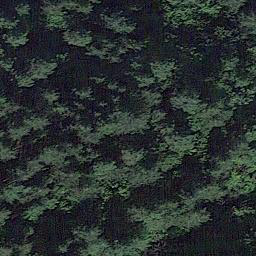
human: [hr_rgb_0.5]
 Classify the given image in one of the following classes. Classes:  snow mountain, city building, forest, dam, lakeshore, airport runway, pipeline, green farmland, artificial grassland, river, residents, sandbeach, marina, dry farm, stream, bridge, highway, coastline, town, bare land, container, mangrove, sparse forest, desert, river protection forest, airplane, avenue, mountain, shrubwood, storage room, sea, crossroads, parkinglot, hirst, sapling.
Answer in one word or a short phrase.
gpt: forest